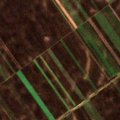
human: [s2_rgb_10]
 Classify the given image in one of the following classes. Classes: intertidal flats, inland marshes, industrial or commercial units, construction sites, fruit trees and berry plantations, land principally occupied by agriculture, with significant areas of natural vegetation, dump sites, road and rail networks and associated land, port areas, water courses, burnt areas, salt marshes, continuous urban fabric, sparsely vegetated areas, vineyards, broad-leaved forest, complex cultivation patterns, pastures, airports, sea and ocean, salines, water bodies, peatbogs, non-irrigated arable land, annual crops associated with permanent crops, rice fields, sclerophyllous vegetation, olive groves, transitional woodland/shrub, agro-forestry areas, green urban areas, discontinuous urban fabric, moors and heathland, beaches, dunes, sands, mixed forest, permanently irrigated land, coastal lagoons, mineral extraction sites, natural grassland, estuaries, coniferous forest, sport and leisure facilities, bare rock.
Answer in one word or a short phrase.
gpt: non-irrigated arable land